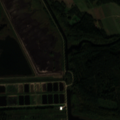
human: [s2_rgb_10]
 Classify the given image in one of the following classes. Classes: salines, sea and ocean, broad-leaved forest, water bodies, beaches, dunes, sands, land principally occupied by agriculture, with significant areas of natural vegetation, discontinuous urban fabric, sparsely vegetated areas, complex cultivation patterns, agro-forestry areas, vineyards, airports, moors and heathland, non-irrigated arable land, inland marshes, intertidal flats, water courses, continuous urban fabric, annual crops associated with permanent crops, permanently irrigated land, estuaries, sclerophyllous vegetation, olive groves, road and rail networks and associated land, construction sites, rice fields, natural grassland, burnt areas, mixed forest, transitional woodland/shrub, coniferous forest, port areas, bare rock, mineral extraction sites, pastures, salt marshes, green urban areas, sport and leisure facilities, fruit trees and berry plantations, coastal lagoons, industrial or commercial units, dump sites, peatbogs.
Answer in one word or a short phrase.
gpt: complex cultivation patterns, coniferous forest, mixed forest, water bodies